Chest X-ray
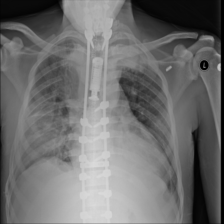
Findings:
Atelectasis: positive
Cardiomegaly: negative
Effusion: positive
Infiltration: positive
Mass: negative
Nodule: negative
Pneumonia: negative
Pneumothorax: negative
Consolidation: negative
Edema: negative
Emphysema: negative
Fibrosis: negative
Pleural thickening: negative
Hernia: negative